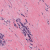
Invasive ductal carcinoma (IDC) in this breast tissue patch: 1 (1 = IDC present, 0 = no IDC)